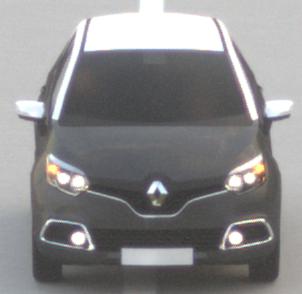
Make: Renault
Model: Captur ENERGY TCe 90
Detailed model: Captur (I)
Model produced from: 2013/06
Model produced until: 2015/05
Doors: 5
Color: gray
Road condition: dry road
Daytime: sunrise or sunset
Contrast: low contrast